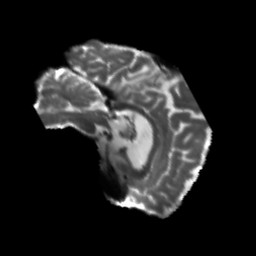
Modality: T2w
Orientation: sagittal
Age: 68
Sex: male
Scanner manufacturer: siemens
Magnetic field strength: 3 T
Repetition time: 5.47 s
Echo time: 0.0854 s